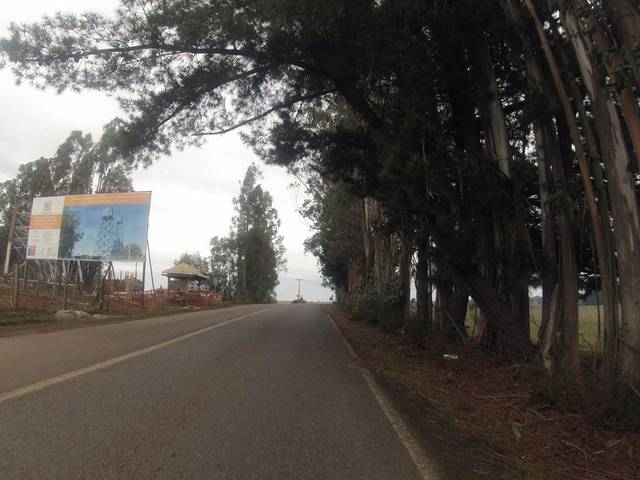
Region: Chile
Coordinates: -38.779, -72.655